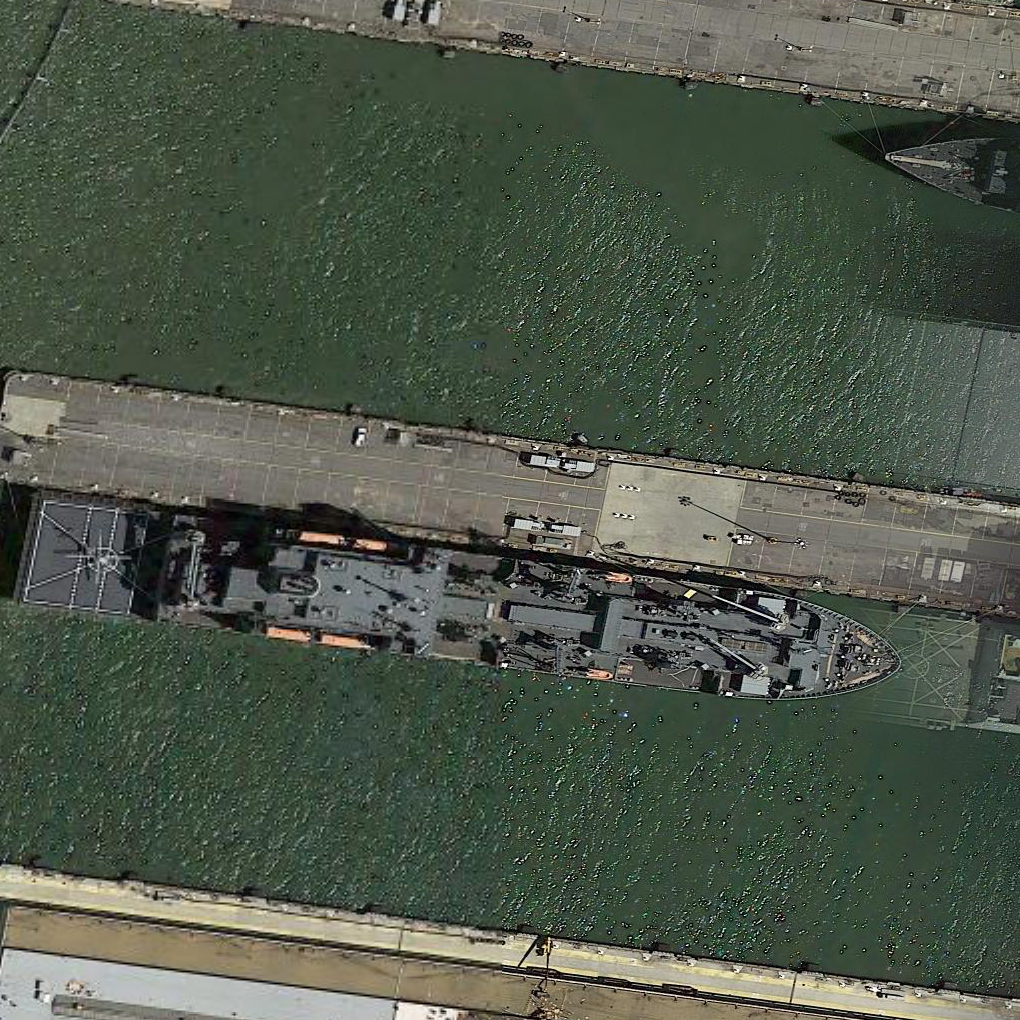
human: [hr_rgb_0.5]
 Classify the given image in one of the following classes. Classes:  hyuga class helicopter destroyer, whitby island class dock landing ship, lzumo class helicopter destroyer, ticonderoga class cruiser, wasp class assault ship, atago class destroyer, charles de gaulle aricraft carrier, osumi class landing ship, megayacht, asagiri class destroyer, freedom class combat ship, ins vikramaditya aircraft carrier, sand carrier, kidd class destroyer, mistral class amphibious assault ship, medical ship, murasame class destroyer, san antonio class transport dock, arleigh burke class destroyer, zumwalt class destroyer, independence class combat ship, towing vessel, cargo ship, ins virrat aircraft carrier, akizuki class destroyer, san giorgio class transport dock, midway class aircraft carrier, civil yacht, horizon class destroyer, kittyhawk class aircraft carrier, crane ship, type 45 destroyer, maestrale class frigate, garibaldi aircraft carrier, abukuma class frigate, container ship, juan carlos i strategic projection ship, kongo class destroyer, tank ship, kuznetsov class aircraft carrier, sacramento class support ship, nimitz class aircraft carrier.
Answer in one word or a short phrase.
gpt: Crane ship